【题型】解答题　【知识点】平面几何　【难度】easy
如图，已知等边$\triangle ABC$的边长为8，点$D$、$P$、$E$分别在边$AB$、$BC$、$AC$上，$BD=3$，$E$为$AC$中点，当$\triangle BPD$与$\triangle PCE$相似时，求$BP$的值.

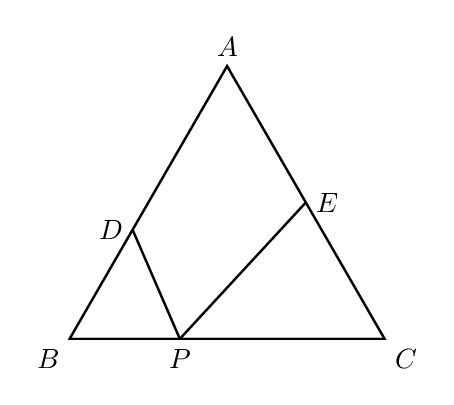
【解答】
\noindent 【答案】$2$或$6$或$\dfrac{24}{7}$

\vspace{5pt}
\noindent 【详解】解：设$BP=x$，

\noindent $\because$ 等边$\triangle ABC$的边长为8，

\noindent $\therefore CP=8-x$，

\noindent $\because E$为$AC$中点，

\noindent $\therefore CE=\dfrac{1}{2}AC=\dfrac{1}{2}\times 8=4$，

\noindent \textcircled{1} $BD$和$PC$是对应边时，$\triangle BDP \backsim \triangle CPE$，

\noindent $\therefore \dfrac{BD}{CP}=\dfrac{BP}{CE}$，

\noindent 即$\dfrac{3}{8-x}=\dfrac{x}{4}$，

\noindent 整理得，$x^2-8x+12=0$，

\noindent 解得$x_1=2$，$x_2=6$，

\noindent 即$BP$的长为$2$或$6$，

\vspace{5pt}
\noindent \textcircled{2} $BD$和$CE$是对应边时，$\triangle BDP \backsim \triangle CEP$，

\noindent $\therefore \dfrac{BD}{CE}=\dfrac{BP}{CP}$，

\noindent 即$\dfrac{3}{4}=\dfrac{x}{8-x}$，

\noindent 解得$x=\dfrac{24}{7}$，

\noindent 即$BP=\dfrac{24}{7}$，

\vspace{5pt}
\noindent 综上所述，$BP$的值是$2$或$6$或$\dfrac{24}{7}$.